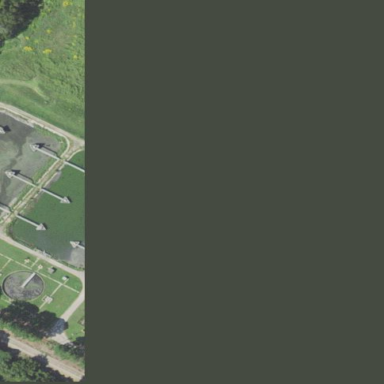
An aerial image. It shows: Man-made water works facility.